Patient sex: F
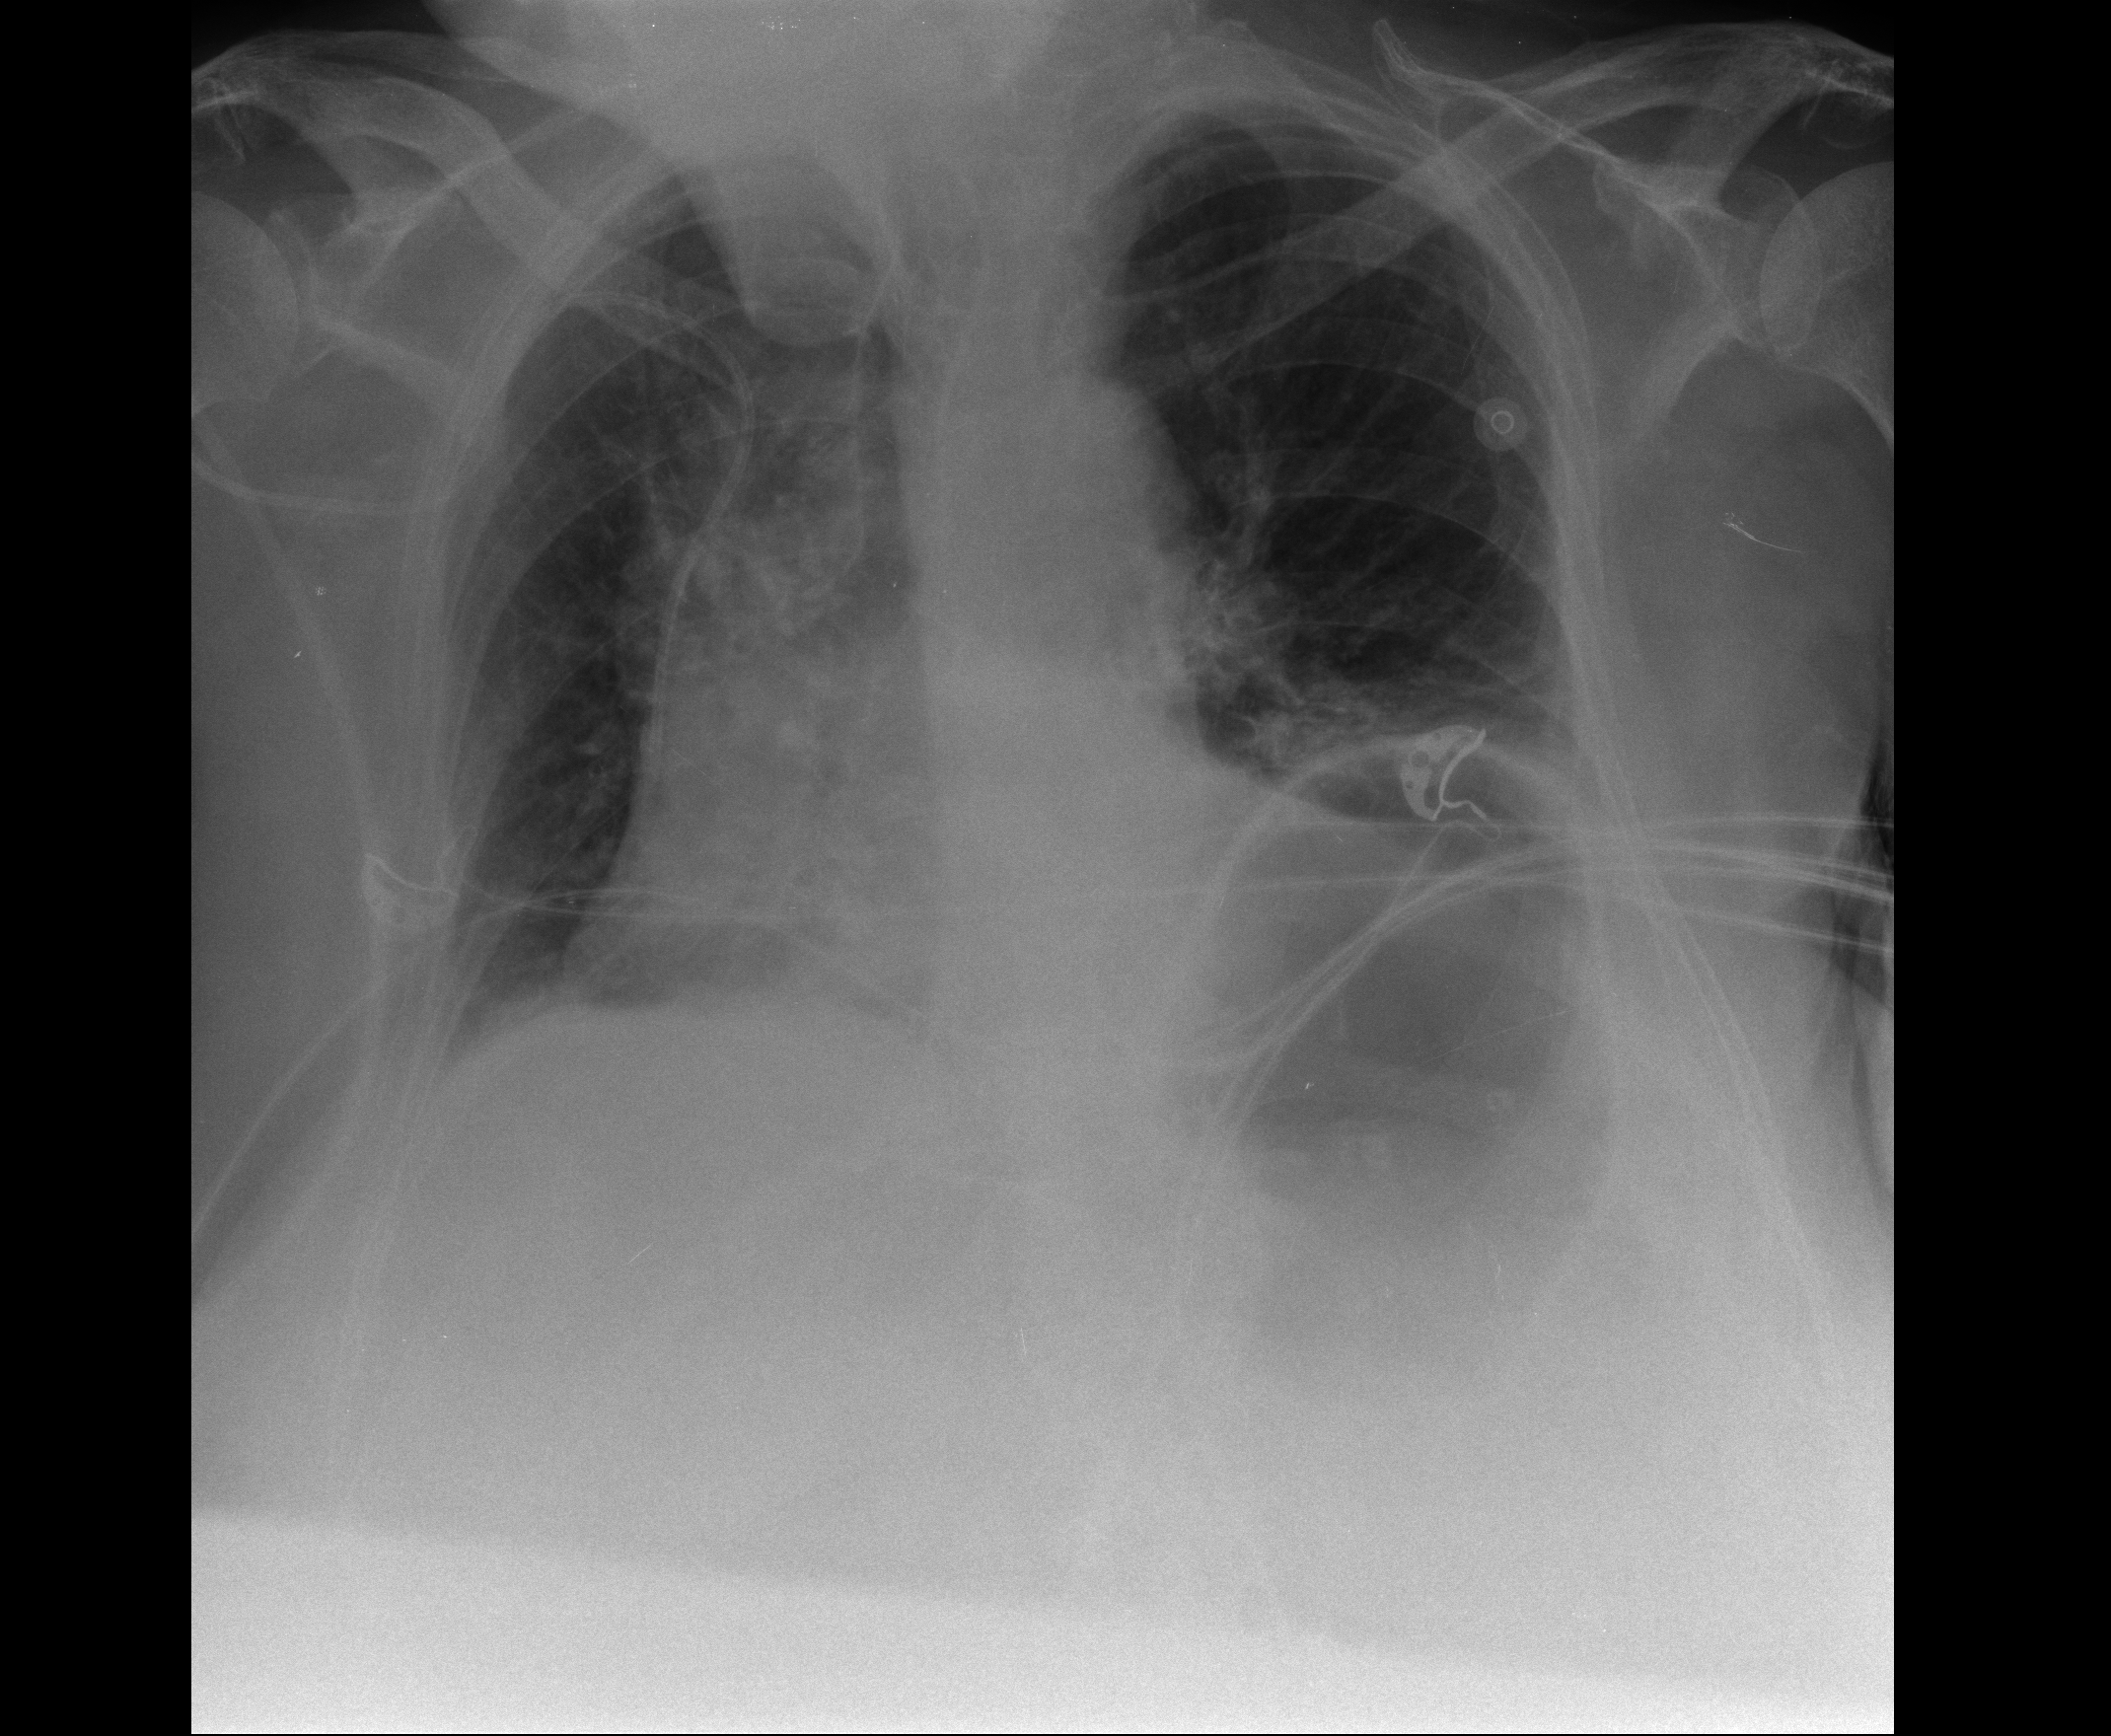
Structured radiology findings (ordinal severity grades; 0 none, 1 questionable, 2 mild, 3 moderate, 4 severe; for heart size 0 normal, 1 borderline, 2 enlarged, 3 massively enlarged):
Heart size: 2
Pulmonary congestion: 1
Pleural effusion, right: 0
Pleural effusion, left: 0
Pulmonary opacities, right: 0
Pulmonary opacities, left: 1
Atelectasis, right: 0
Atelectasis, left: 2